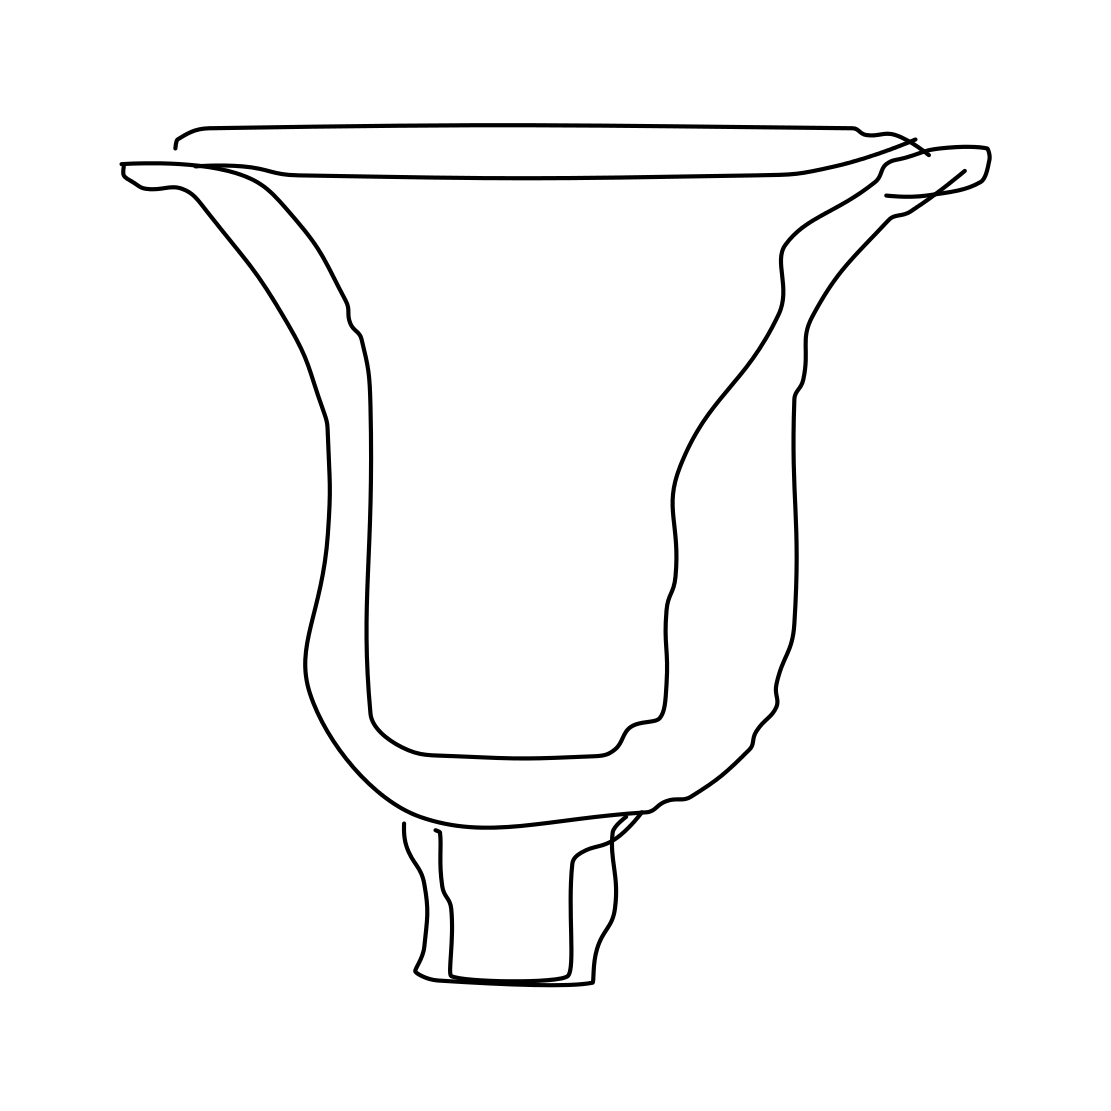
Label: wineglass